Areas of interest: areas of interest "Wanlong Water Park"
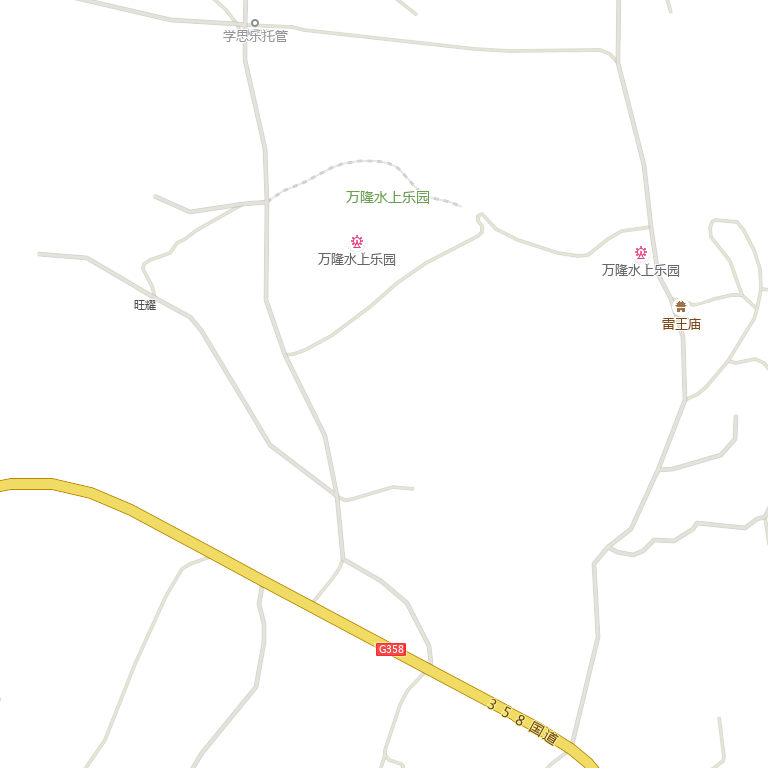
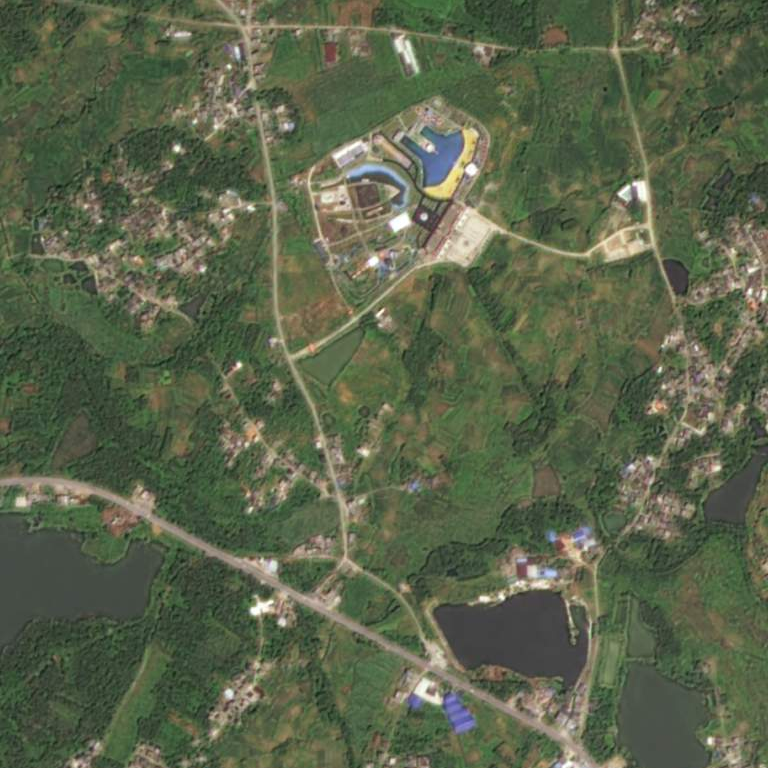